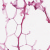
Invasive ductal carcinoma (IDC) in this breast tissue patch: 0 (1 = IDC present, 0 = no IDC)